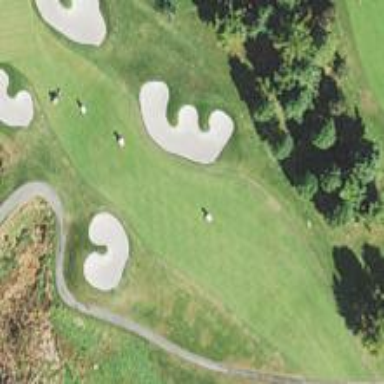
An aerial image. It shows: Grassy area designated as golf fairway.